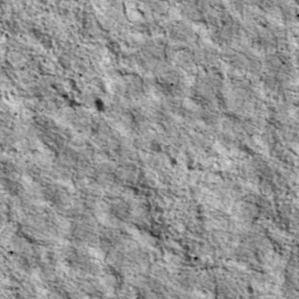
Label: non_frost